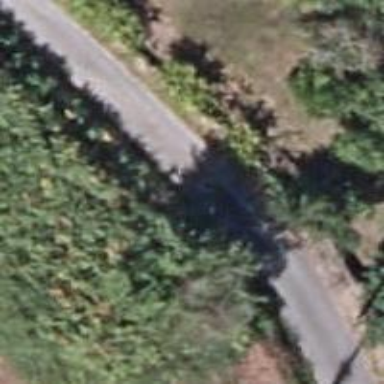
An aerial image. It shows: Unclassified road.